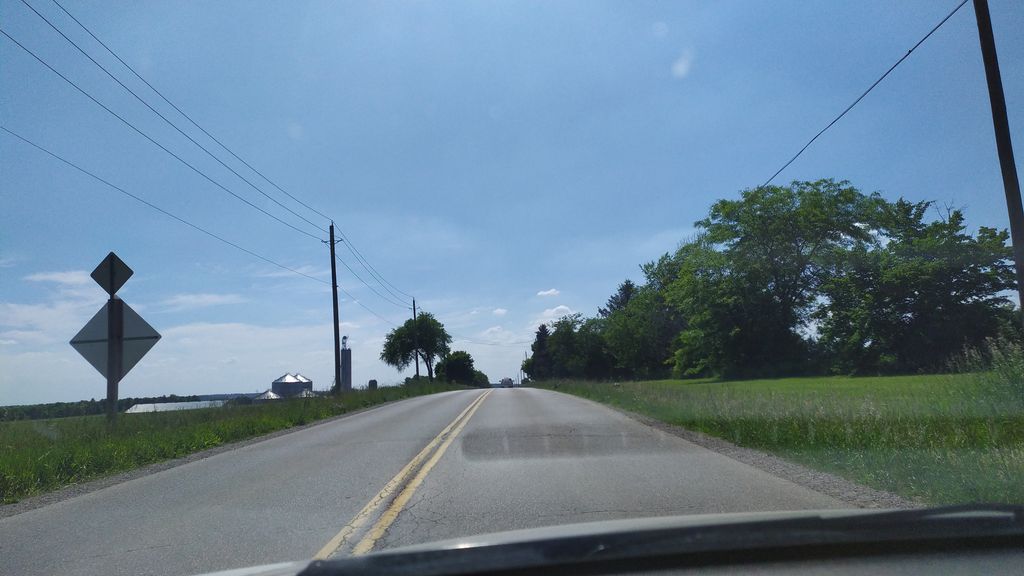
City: kitchener-waterloo